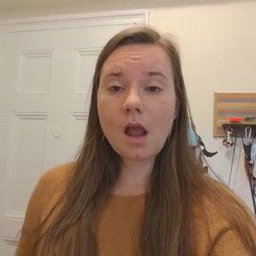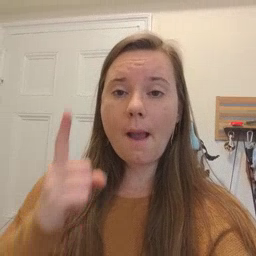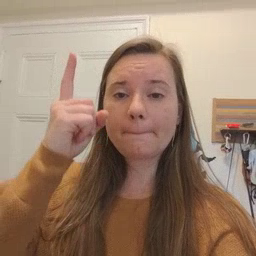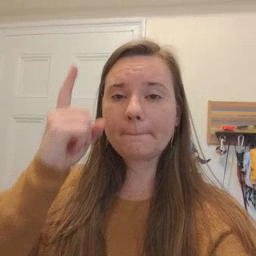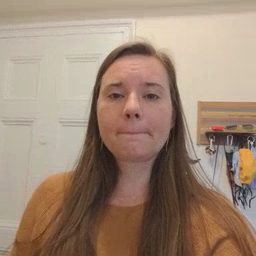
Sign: up